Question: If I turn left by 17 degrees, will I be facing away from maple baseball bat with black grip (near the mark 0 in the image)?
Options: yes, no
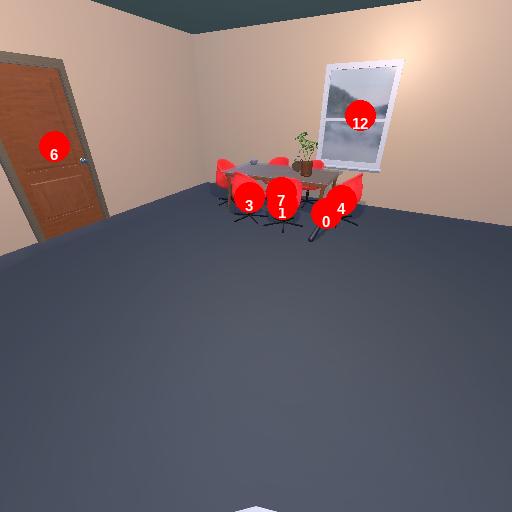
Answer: yes